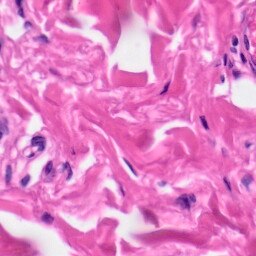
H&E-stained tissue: Skin